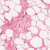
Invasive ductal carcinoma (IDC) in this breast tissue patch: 0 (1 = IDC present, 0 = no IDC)